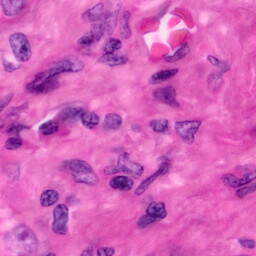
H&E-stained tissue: Pancreatic